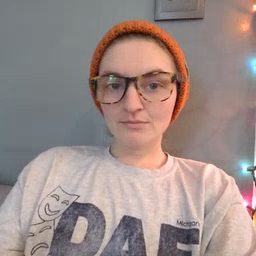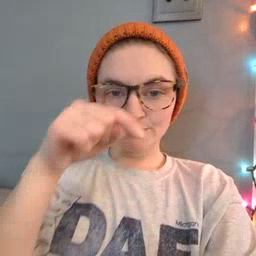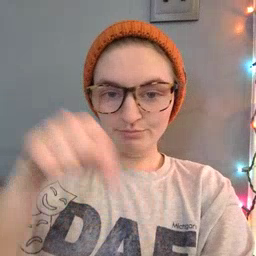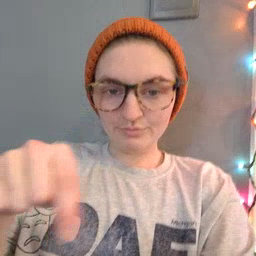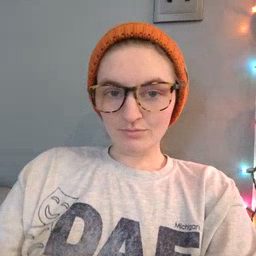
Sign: feet